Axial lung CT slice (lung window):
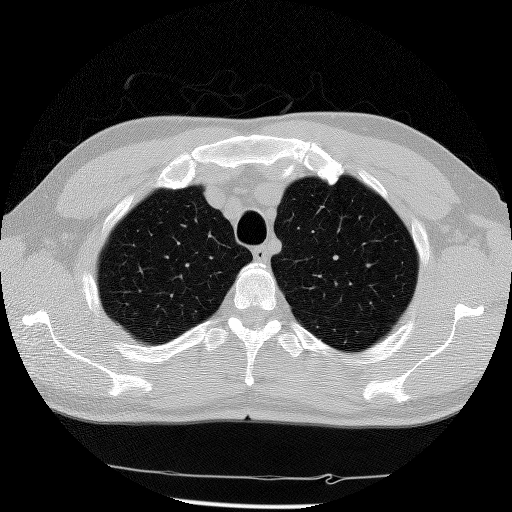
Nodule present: no